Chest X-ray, PA view. Patient: 54 years old, sex F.
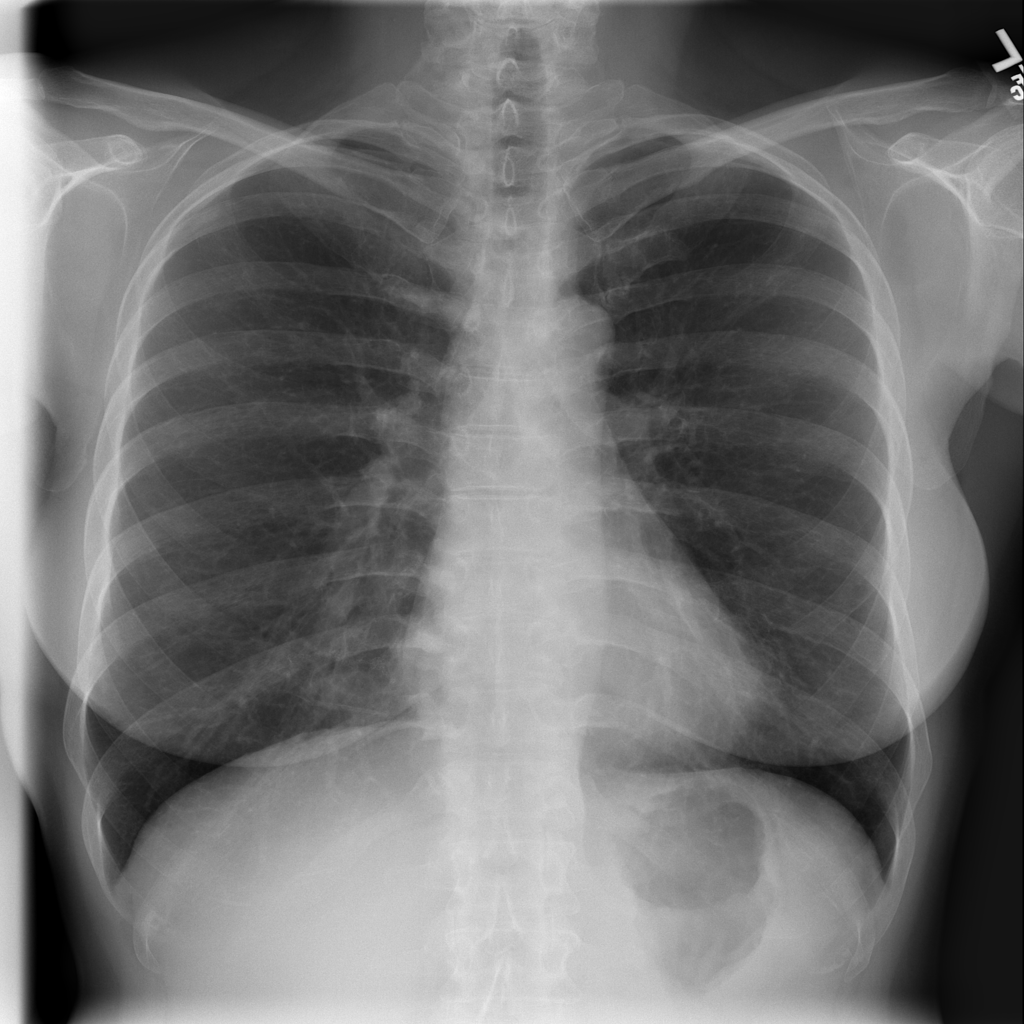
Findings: No Finding